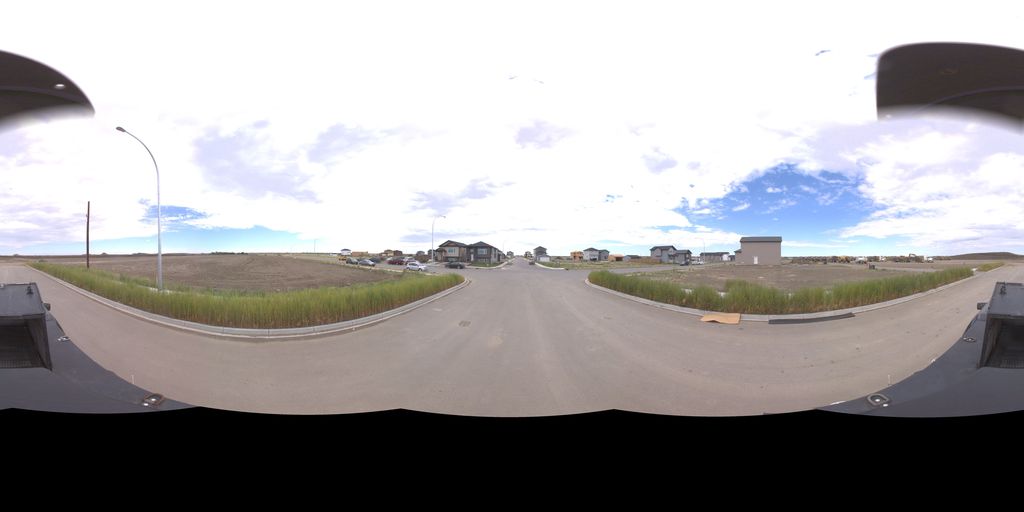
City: saskatoon